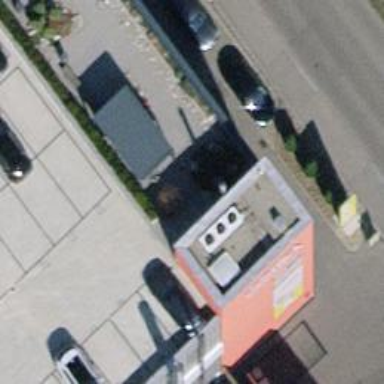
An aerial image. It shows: Car rental service.